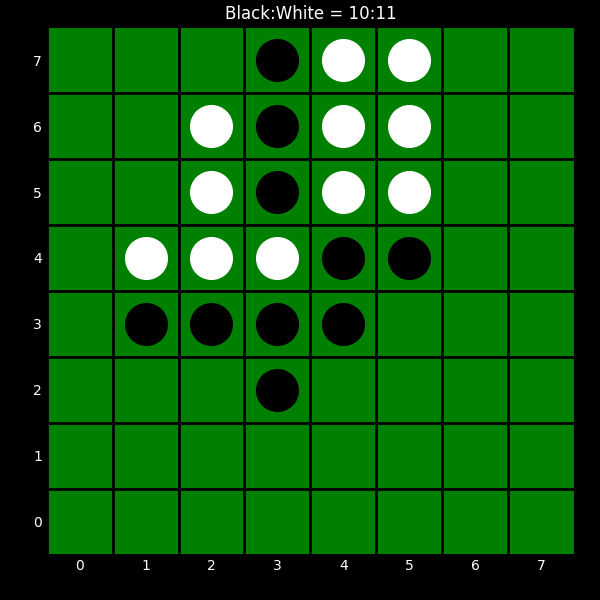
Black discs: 10
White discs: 11